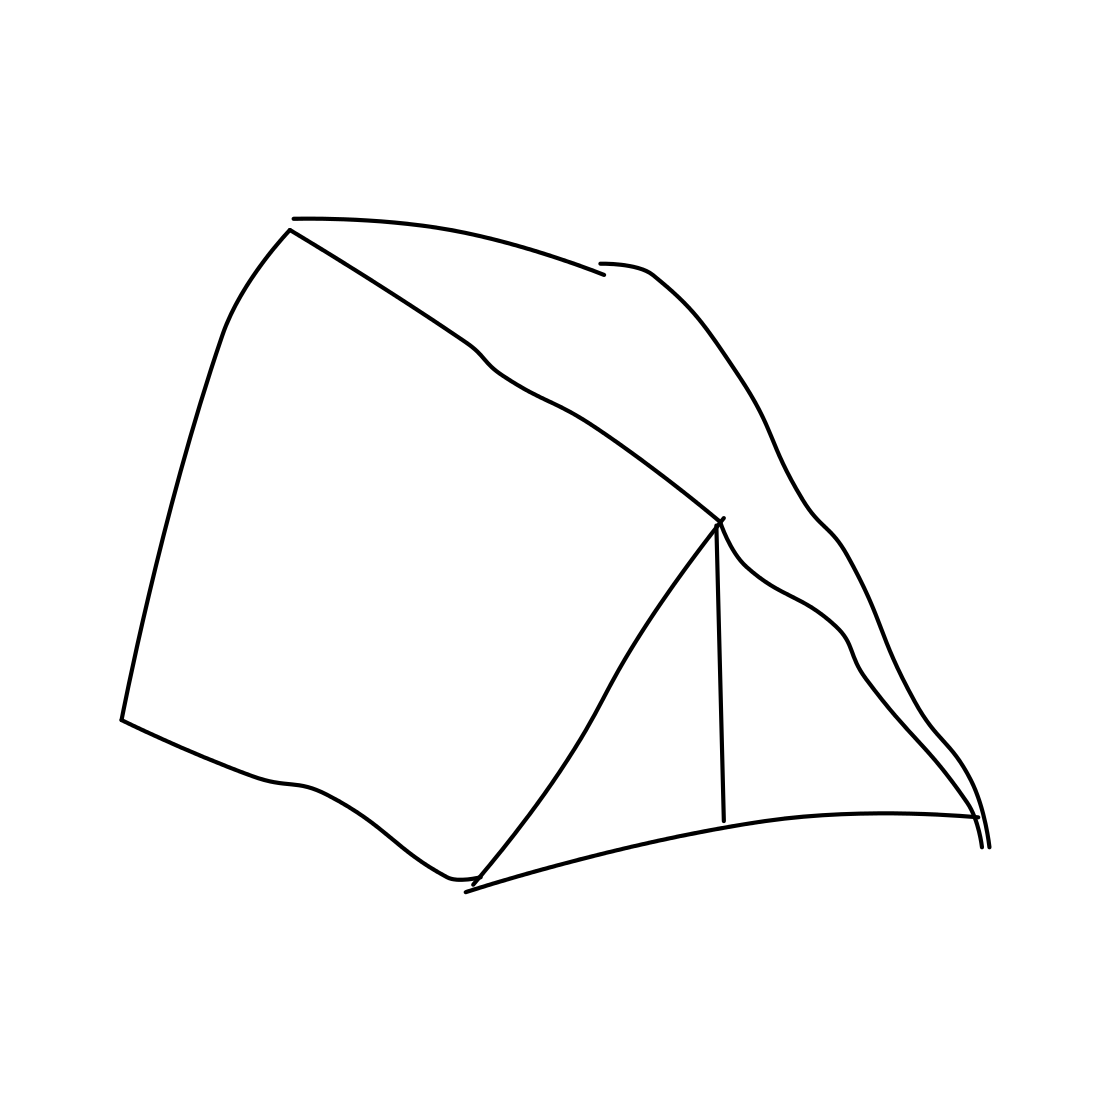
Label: tent